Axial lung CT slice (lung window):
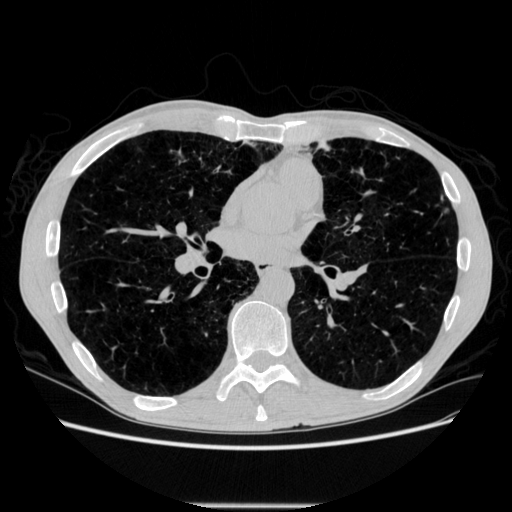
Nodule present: no